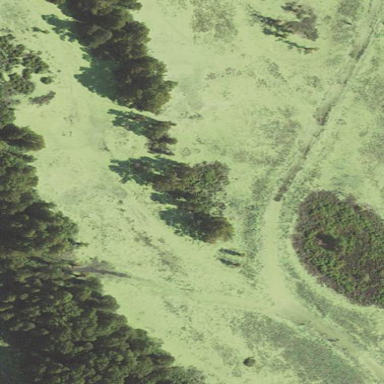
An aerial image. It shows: Bog wetland area.